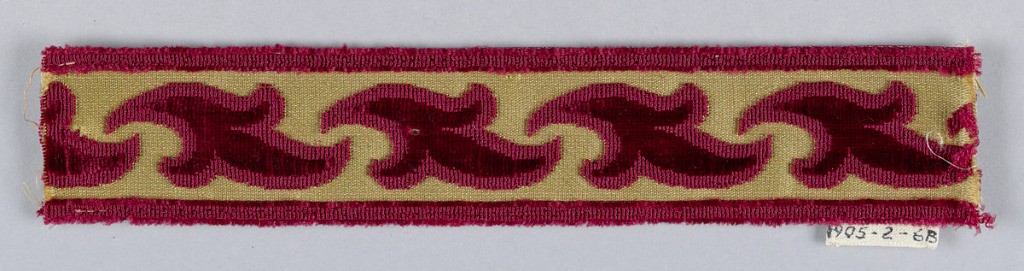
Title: Trimming
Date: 19th century
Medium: silk Technique: cut and uncut supplementary warp pile (velvet)
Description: Design of a detached leaf between straight borders. In red velvet on a yellow ground.